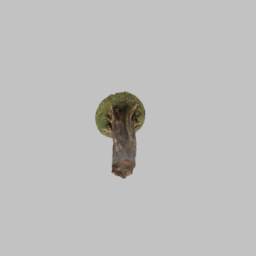
Label: nature